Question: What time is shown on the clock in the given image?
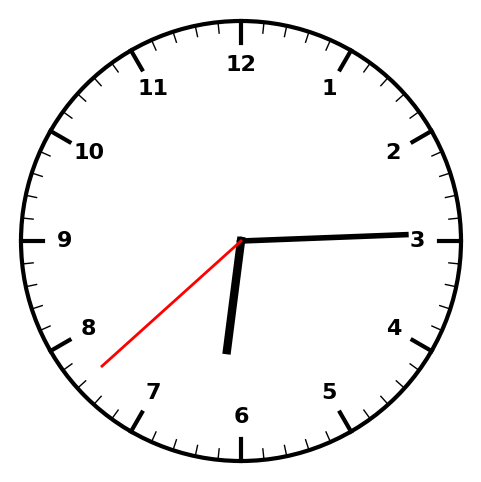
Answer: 06:14:38